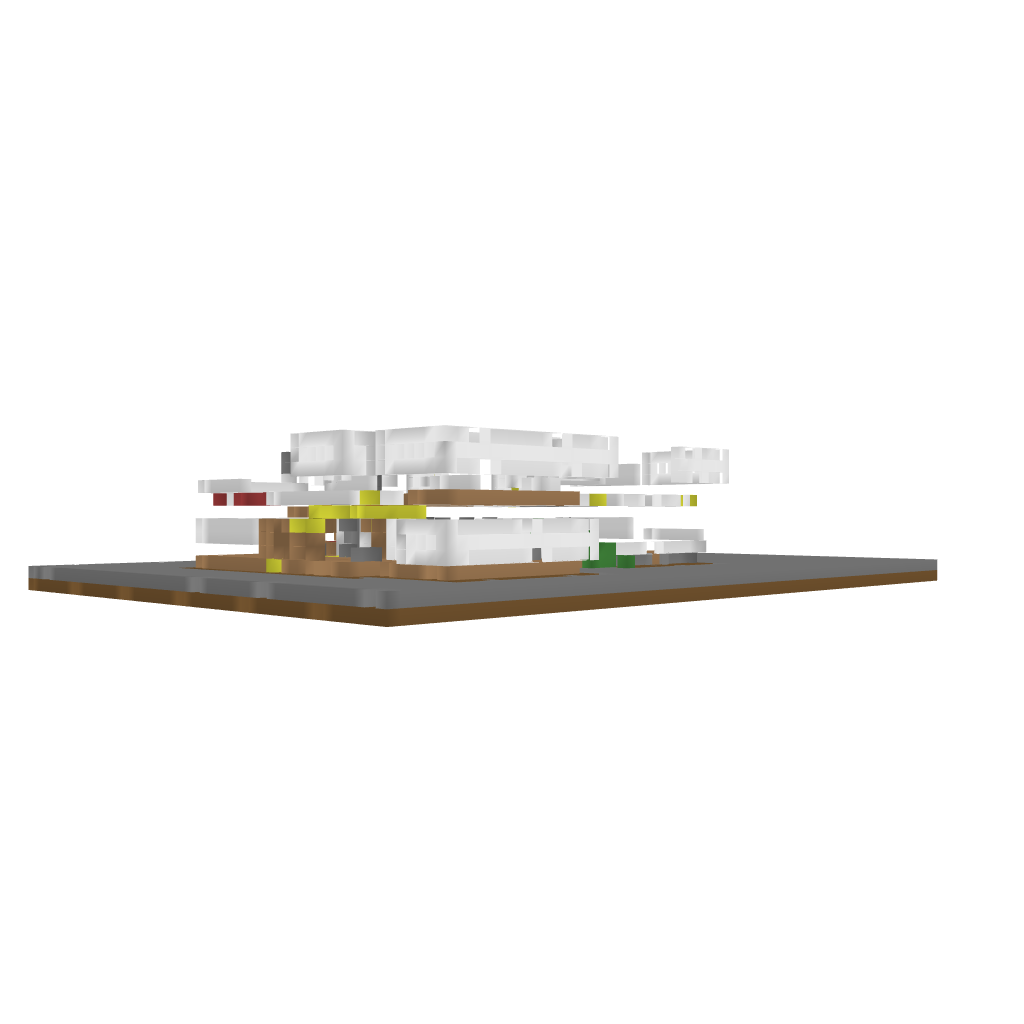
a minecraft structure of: modern house 3 bad low quality